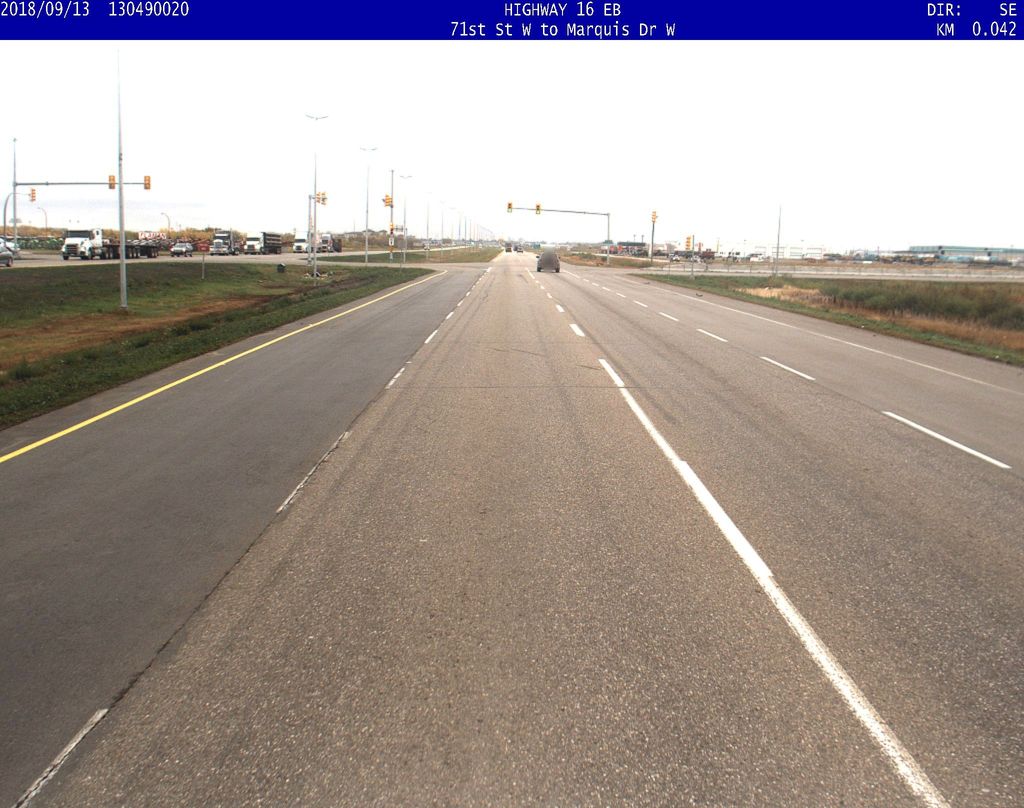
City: saskatoon